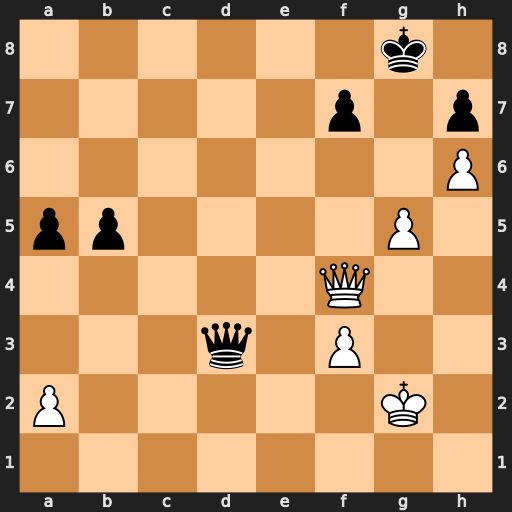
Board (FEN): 6k1/5p1p/7P/pp4P1/5Q2/3q1P2/P5K1/8
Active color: w
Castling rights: -
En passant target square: -
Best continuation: Qb8+ Qd8 Qxd8#